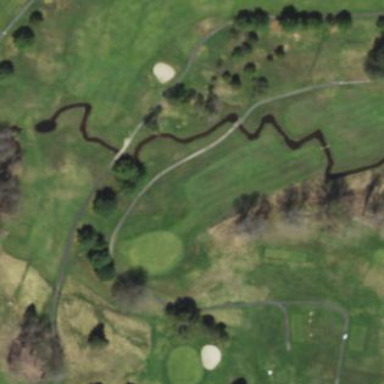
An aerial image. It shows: Area of rough grass used for golf.